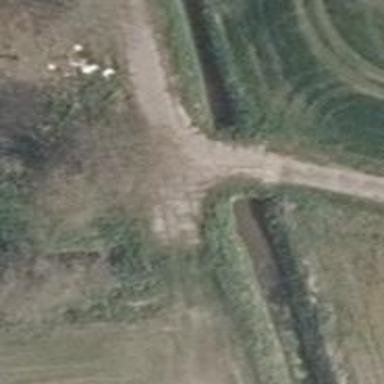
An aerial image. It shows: Culvert tunnel.